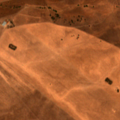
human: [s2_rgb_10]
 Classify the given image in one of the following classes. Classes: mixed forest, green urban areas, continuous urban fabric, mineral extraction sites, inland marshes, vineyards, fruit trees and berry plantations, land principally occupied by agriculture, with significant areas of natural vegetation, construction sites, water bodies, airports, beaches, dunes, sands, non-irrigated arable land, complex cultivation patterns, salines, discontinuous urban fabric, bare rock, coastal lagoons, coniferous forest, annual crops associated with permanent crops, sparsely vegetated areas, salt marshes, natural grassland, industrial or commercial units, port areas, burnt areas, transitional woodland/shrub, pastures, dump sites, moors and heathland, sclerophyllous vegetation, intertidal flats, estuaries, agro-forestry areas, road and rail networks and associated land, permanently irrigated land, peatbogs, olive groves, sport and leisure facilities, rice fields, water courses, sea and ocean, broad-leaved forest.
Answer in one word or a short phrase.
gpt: pastures